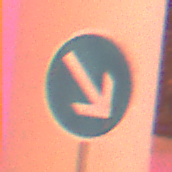
Verkehrszeichen: VorgeschriebeneVorbeifahrtRechts
Umgebung: Outdoor, Urban
Tageszeit: Night
Wetter: Overcast
Licht: Artificial
Jahreszeit: Winter
Kontrast: MediumContrast